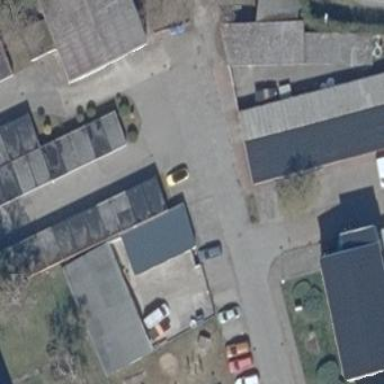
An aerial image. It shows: Group of garages.